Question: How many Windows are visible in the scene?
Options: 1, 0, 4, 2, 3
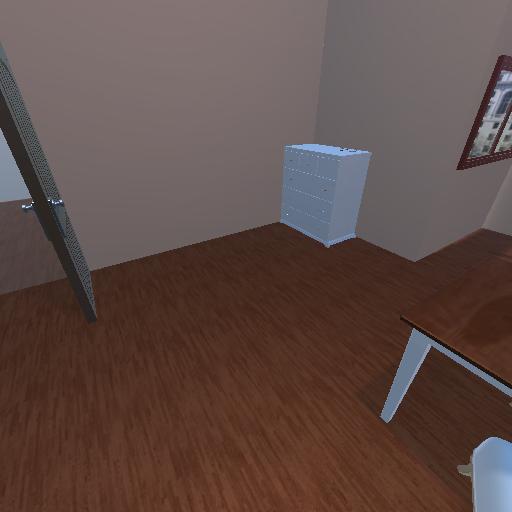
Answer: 1